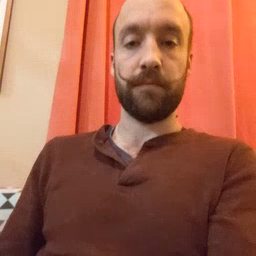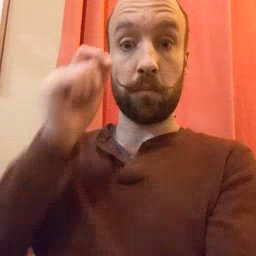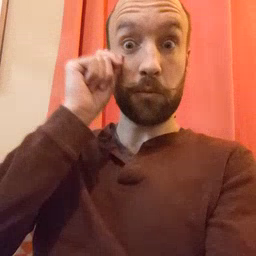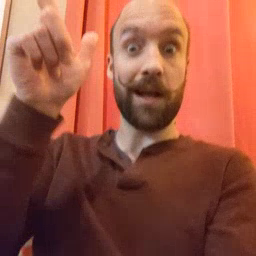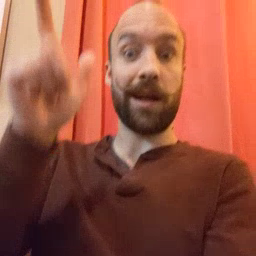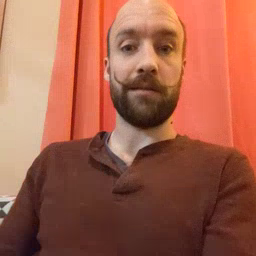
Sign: wake